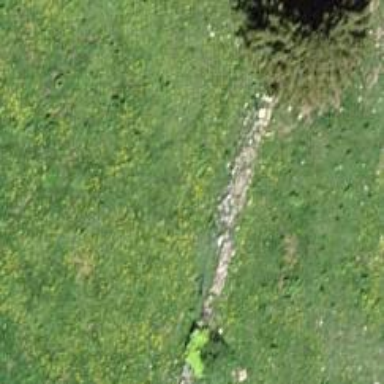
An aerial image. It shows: Wall made of dry stone.